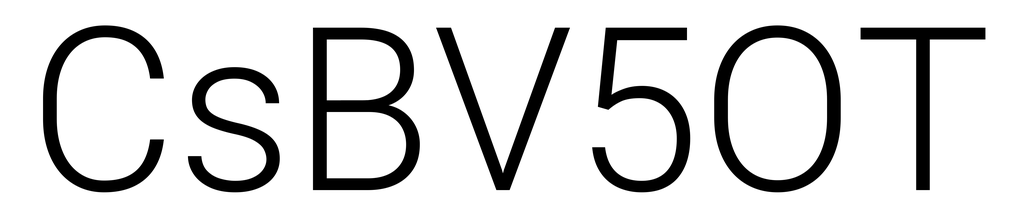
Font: Roboto_Light